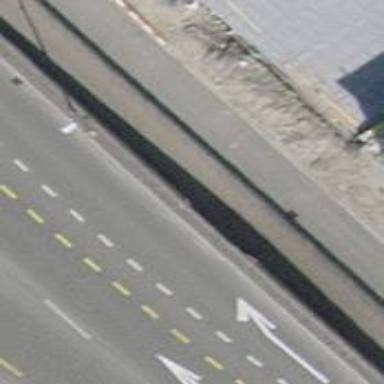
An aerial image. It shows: Tunnel footway.